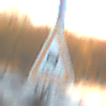
Verkehrszeichen: SchleuderOderRutschgefahr
Umgebung: Outdoor, Nature
Tageszeit: SunriseSunset
Wetter: Clear
Licht: Natural
Jahreszeit: Winter
Kontrast: LowContrast